Question: Here is my bash prompt:

Here is the 'PS1' that generates that
'''
PS1='${debian_chroot:+($debian_chroot)}\[\033[01;32m\]\u@\h\[\033[00m\]:\[\033[01;34m\]\w\[\033[00m\]'__git_ps1' \$ '
'''
Now, here is the stuff I understand:
- '$debian_chroot''su''sudo'- 'u'- 'h'- '\033'
What I don't understand is what is generating space 'rails' and '(master)'? What character does that? I would like to remove that space.
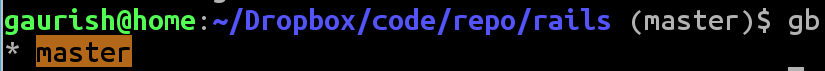
Answer: The '__git_ps1' function is generating it. Edit the file the function is defined in.